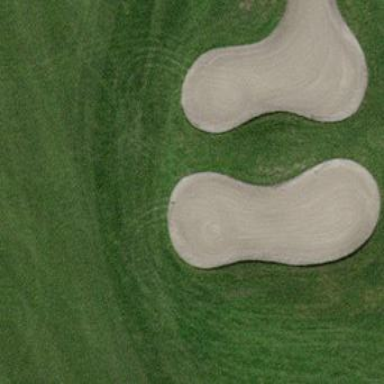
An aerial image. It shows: Golf bunker filled with sandy terrain.